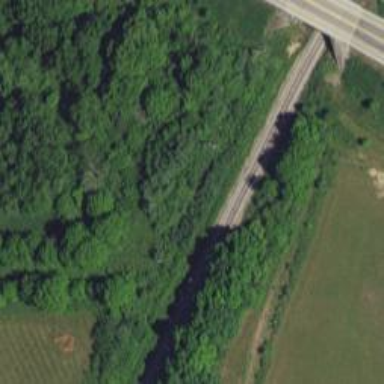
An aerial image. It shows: Railway track.